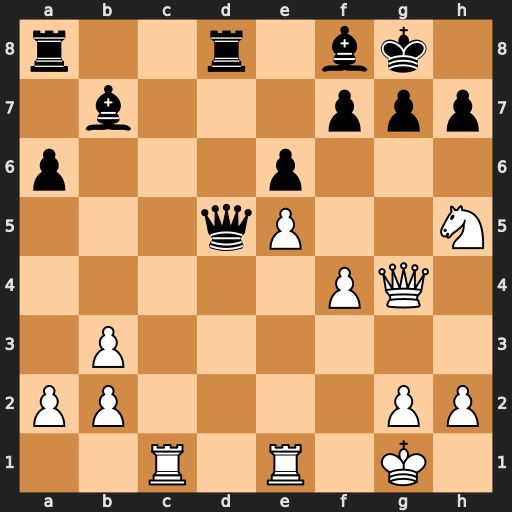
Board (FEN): r2r1bk1/1b3ppp/p3p3/3qP2N/5PQ1/1P6/PP4PP/2R1R1K1
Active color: w
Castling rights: -
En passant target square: -
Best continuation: Nf6+ Kh8 Nxd5